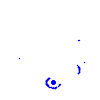
Particle: kaon